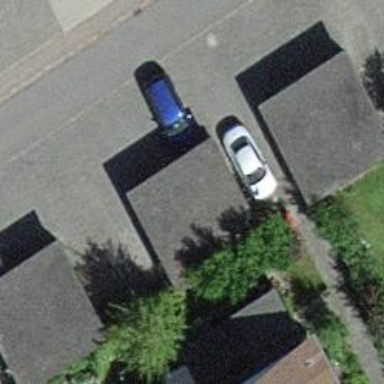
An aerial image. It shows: Garage building.